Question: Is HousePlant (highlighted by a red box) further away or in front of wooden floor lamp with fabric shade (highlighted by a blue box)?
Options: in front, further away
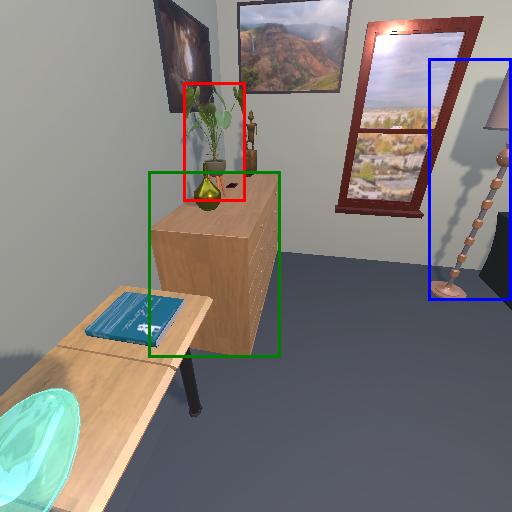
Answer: in front